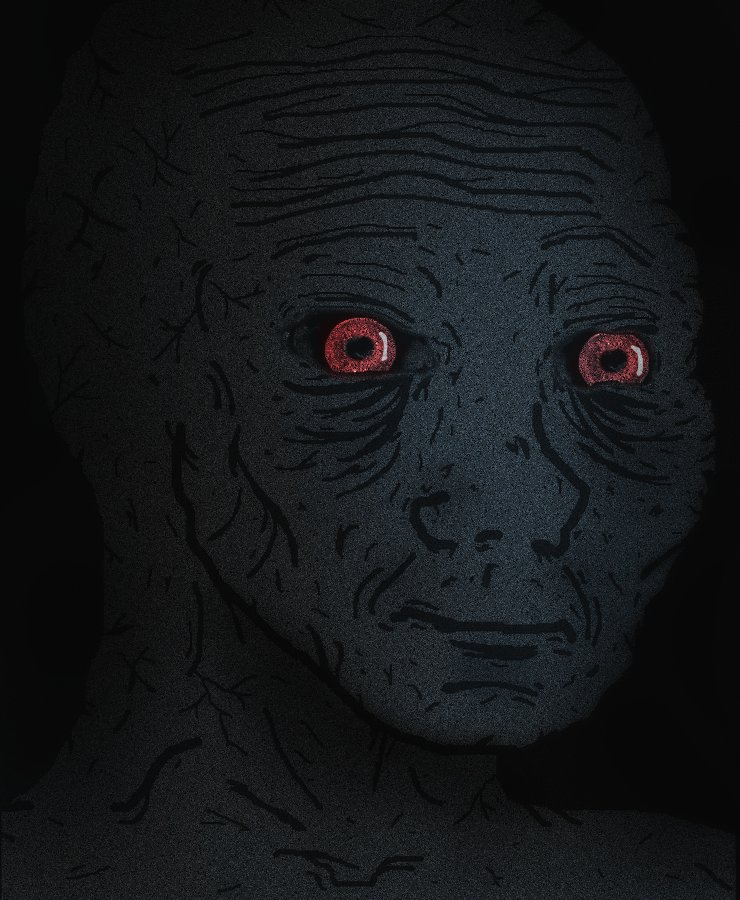
Label: 5_Wojak_with_Background